Question: I am pretty new to web-dev and was asked to write a survey using Django and Ajax. I am have a bit of trouble on getting values updated in database. As shown here

my SQL values is always blank even though there's value printed (The RxCx is value it got from request.POST.get)
Models.py
'''
class Office(models.Model):
Office_Space = (
('R1B1', 'R1B1'),
('R2B1', 'R2B1'),
('R3B1', 'R3B1'),
('R1B2', 'R1B2'),
('R2B2', 'R2B2'),
('R3B2', 'R3B2'),
('R1B3', 'R1B3'),
('R2B3', 'R2B3'),
('R3B3', 'R3B3')
)
space = models.CharField(max_length=4, choices=Office_Space)
'''
Forms.py
'''
from django import forms
from Survey.models import Office
class officeForm(forms.ModelForm):
class Meta:
model = Office
fields = ['space',]
'''
Function in views (views is poorly written but if I do it other ways the form ends up being invalid...)
'''
def get_Office(request):
form_class = officeForm
if request.method == 'POST':
space = request.POST.get('result')
response_data = {}
print(space) # here is the RxCx printed for debugging
response_data['space'] = space
form = Office()
form.save()
print (connection.queries) #the SQL log
return JsonResponse(response_data)
else:
form = officeForm()
return render(request, 'Front.html', {'officeform': form})
'''
Thanks in advance.
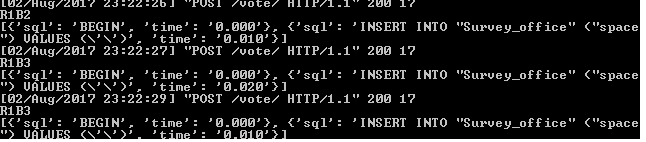
Answer: You're not passing the 'form' any data (!), that's why it's empty. In order to work, pass to the 'form' the 'response_data' dict. Like this:
'''
form = Office(response_data)
'''
Correction: The above line will still not work because 'Office' is the model, where you need the form which you have declared as 'form_class'. So,
'''
form = form_class(response_data)
'''
or even better, remove the 'form_class = officeForm' line and just write:
'''
form = officeForm(response_data)
'''